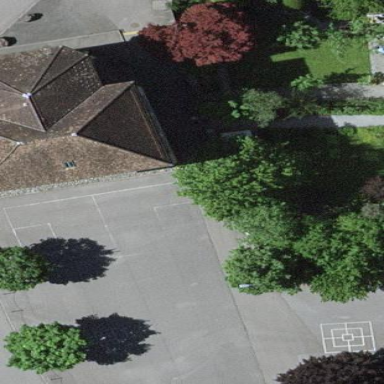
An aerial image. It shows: School building.